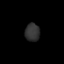
Tissue: prostate
Cell type: T cells
Senescence score: 0.3221
Nuclear area (px): 259
Mean DAPI intensity: 49.324